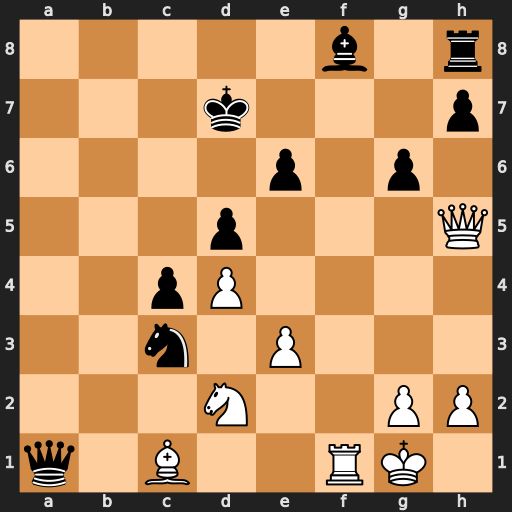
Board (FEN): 5b1r/3k3p/4p1p1/3p3Q/2pP4/2n1P3/3N2PP/q1B2RK1
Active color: w
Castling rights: -
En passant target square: -
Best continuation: Qe5 Rg8 Qb8 Ne2+ Kh1